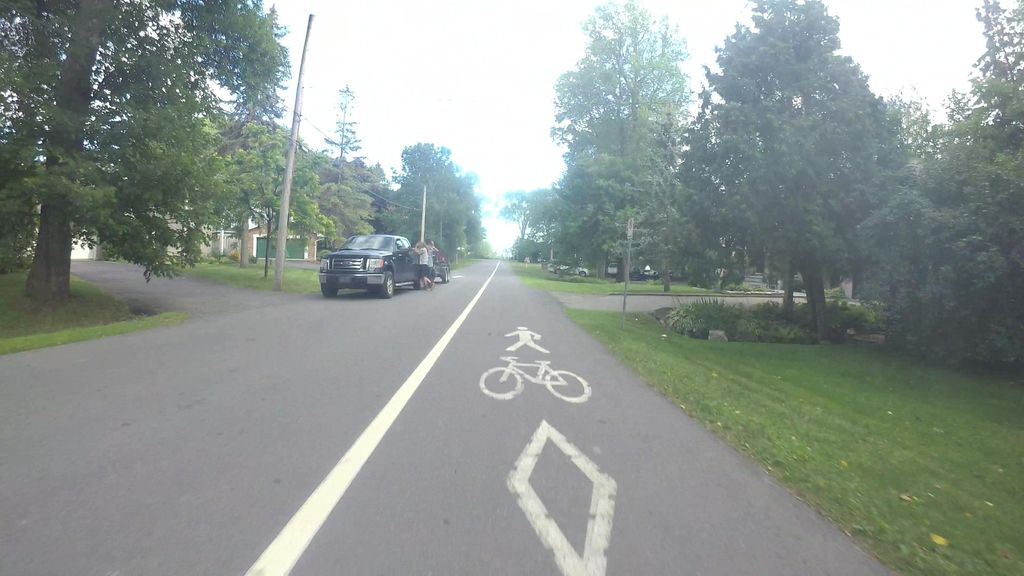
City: montreal